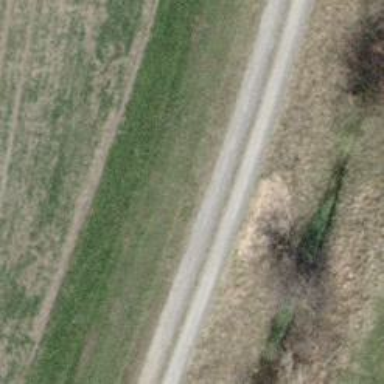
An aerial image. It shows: Compacted grade3 track.